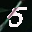
Label: 5